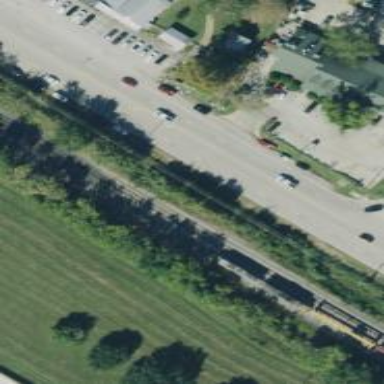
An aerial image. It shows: Railway siding with rails.